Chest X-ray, PA view. Patient: 52 years old, sex M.
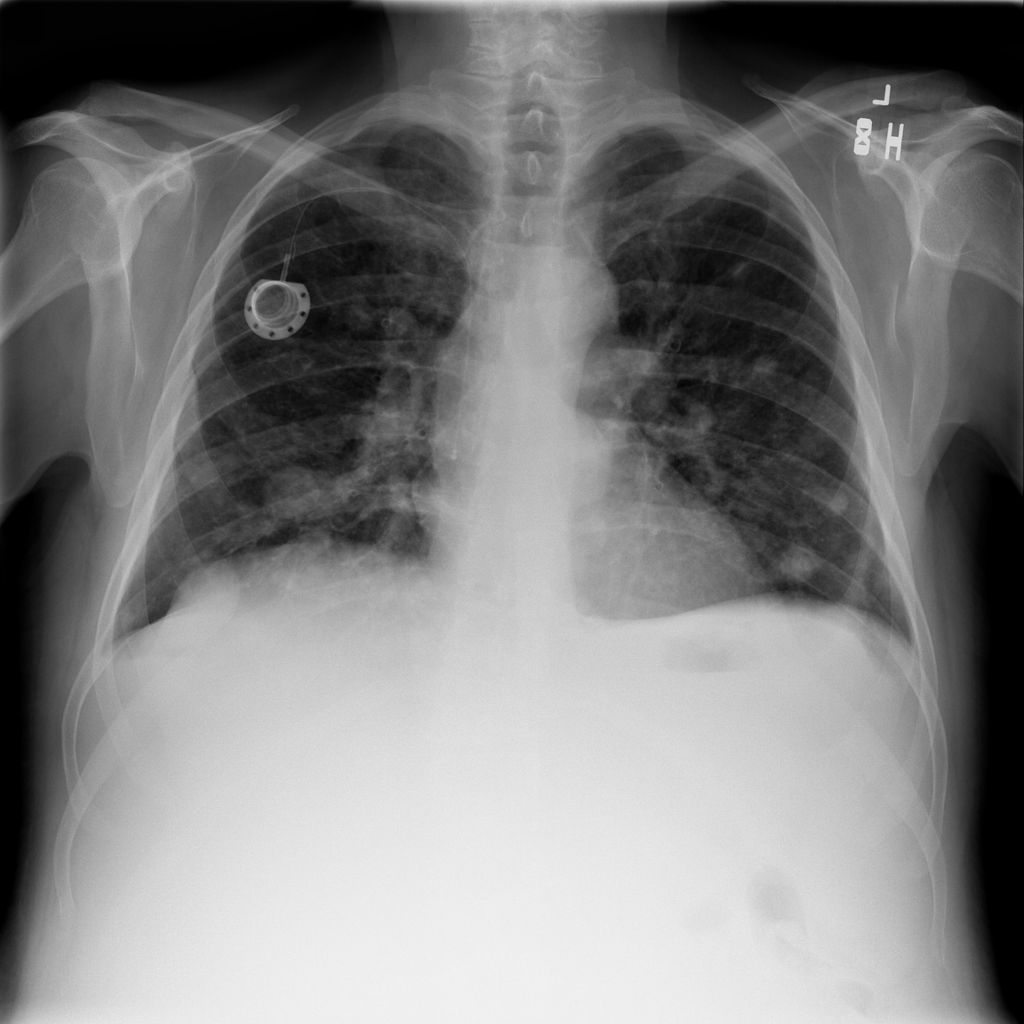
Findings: Effusion, Mass